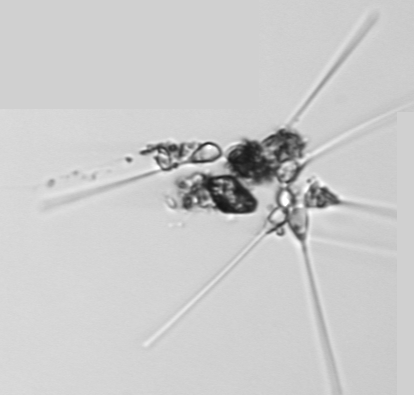
Label: Asterionellopsis_glacialis